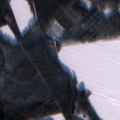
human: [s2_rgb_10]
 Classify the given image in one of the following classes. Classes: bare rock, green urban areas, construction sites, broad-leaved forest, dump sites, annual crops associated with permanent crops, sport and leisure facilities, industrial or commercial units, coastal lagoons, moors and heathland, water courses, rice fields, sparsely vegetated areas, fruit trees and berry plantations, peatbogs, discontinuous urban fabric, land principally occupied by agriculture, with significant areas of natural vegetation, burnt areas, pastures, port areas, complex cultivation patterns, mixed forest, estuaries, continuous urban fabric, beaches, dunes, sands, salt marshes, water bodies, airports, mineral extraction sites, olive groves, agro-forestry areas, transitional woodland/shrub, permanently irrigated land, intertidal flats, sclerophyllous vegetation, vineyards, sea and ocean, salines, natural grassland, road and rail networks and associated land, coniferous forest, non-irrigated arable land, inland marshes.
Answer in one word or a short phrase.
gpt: non-irrigated arable land, land principally occupied by agriculture, with significant areas of natural vegetation, broad-leaved forest, coniferous forest, mixed forest